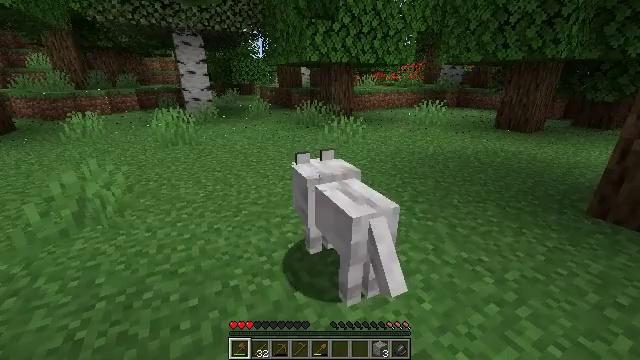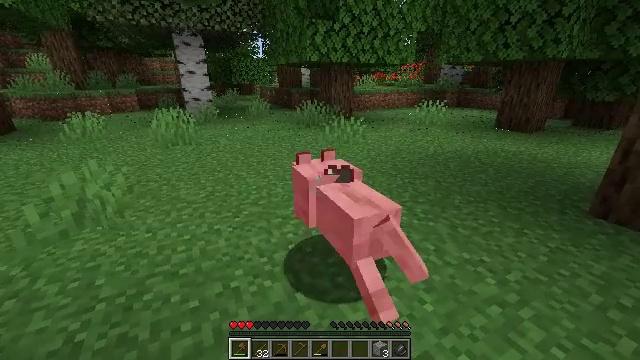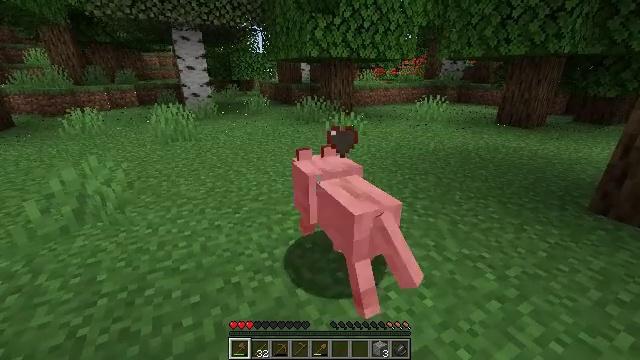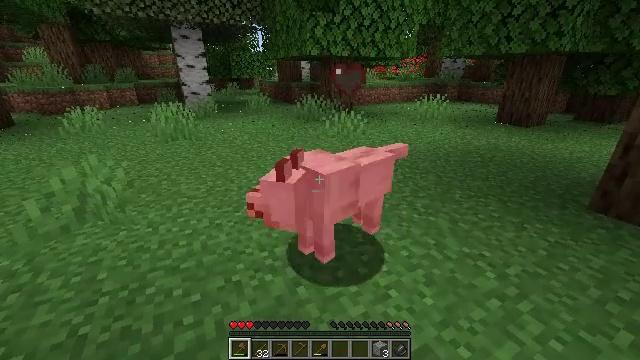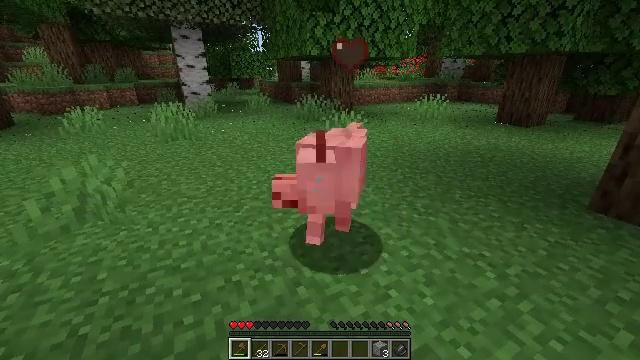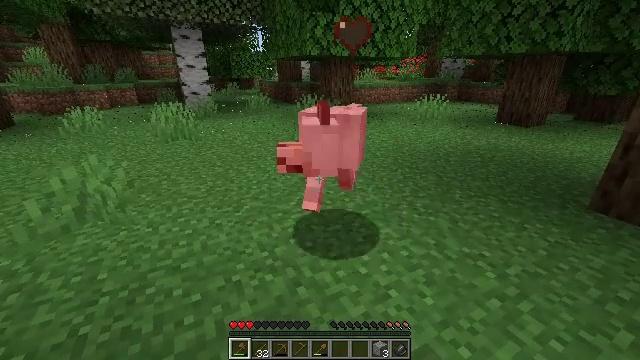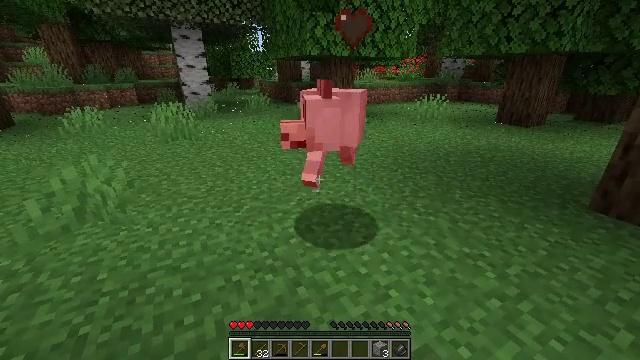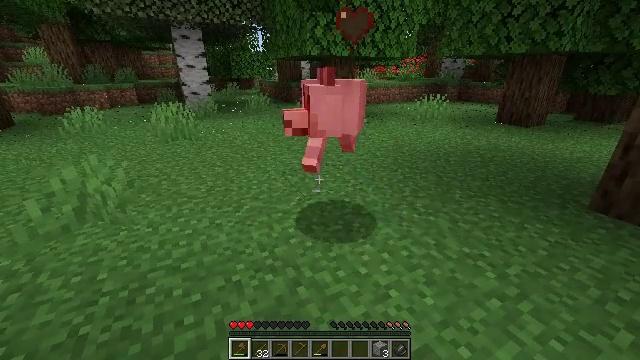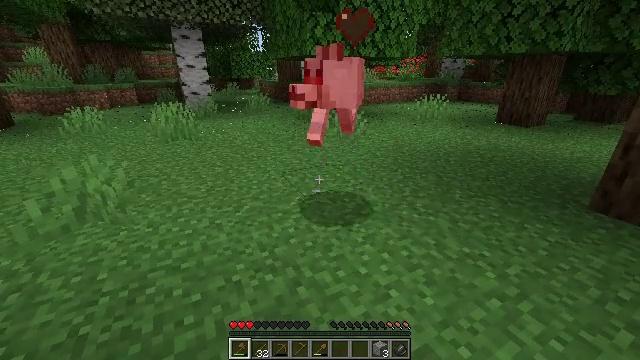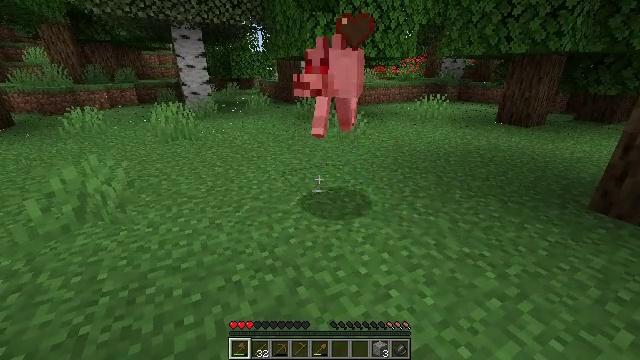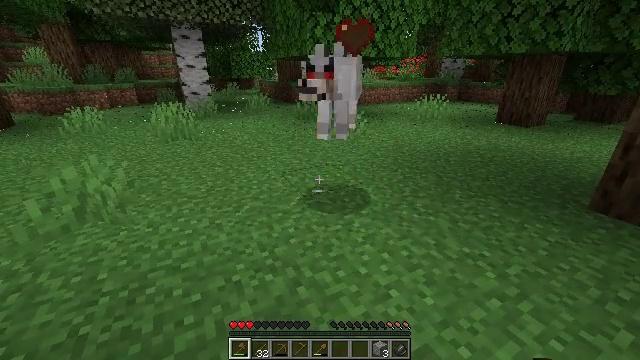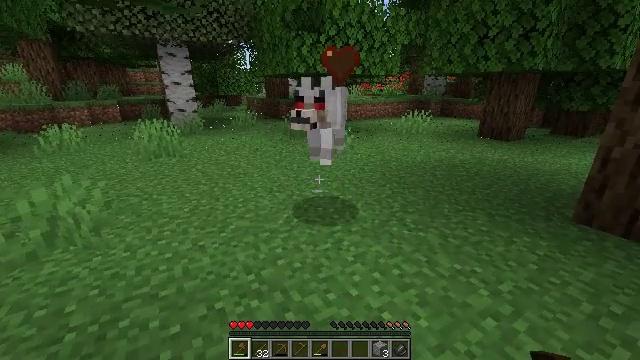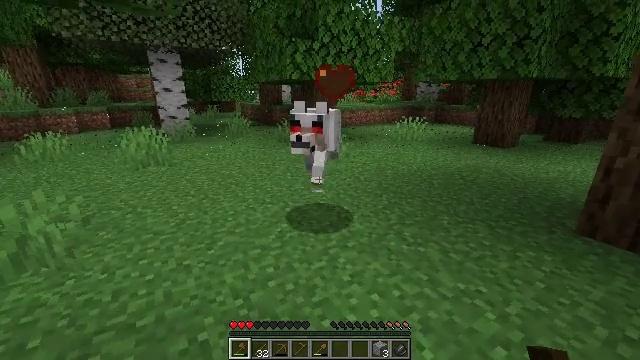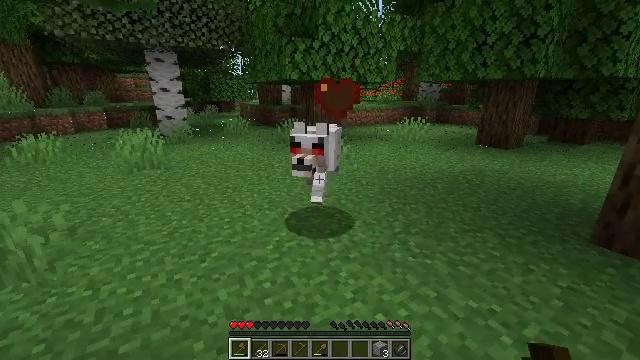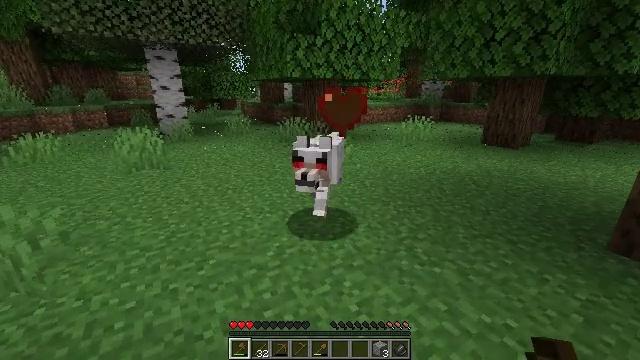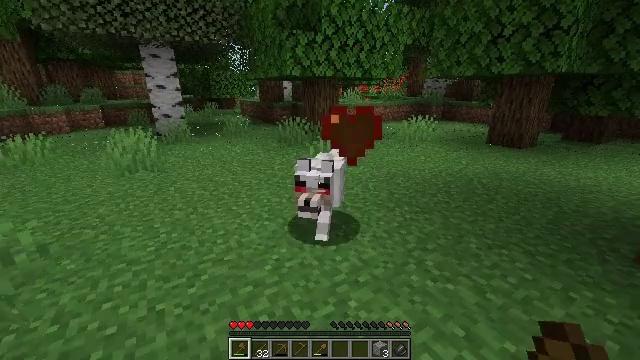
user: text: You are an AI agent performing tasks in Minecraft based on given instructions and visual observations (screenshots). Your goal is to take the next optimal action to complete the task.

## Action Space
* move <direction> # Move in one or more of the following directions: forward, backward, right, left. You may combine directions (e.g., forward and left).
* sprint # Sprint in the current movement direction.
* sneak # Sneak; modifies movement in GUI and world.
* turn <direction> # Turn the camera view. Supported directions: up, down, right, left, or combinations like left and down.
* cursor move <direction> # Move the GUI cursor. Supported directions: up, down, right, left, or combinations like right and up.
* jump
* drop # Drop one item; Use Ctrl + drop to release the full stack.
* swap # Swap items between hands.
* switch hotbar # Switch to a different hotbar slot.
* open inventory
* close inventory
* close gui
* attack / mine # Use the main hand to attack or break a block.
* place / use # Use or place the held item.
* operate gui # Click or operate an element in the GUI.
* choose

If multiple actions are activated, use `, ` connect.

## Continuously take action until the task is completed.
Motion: motion action
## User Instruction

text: Kill mobs.
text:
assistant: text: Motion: no_op
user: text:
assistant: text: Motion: no_op
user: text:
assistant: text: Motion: no_op
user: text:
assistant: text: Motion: no_op
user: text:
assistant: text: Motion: no_op
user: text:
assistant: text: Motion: no_op
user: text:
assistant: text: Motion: no_op
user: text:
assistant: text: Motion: no_op
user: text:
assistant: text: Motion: no_op
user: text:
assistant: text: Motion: no_op
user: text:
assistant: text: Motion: move forward, turn right and up
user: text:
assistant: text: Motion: move forward, turn right and up
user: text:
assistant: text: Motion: move forward
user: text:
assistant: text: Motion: move forward
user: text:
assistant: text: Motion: move forward
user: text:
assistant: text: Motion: move forward, turn down
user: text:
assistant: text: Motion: turn right and down
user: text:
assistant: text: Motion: turn right and down, attack / mine
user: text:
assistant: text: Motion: attack / mine
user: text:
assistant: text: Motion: attack / mine
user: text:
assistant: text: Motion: no_op
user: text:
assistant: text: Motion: no_op
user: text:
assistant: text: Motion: no_op